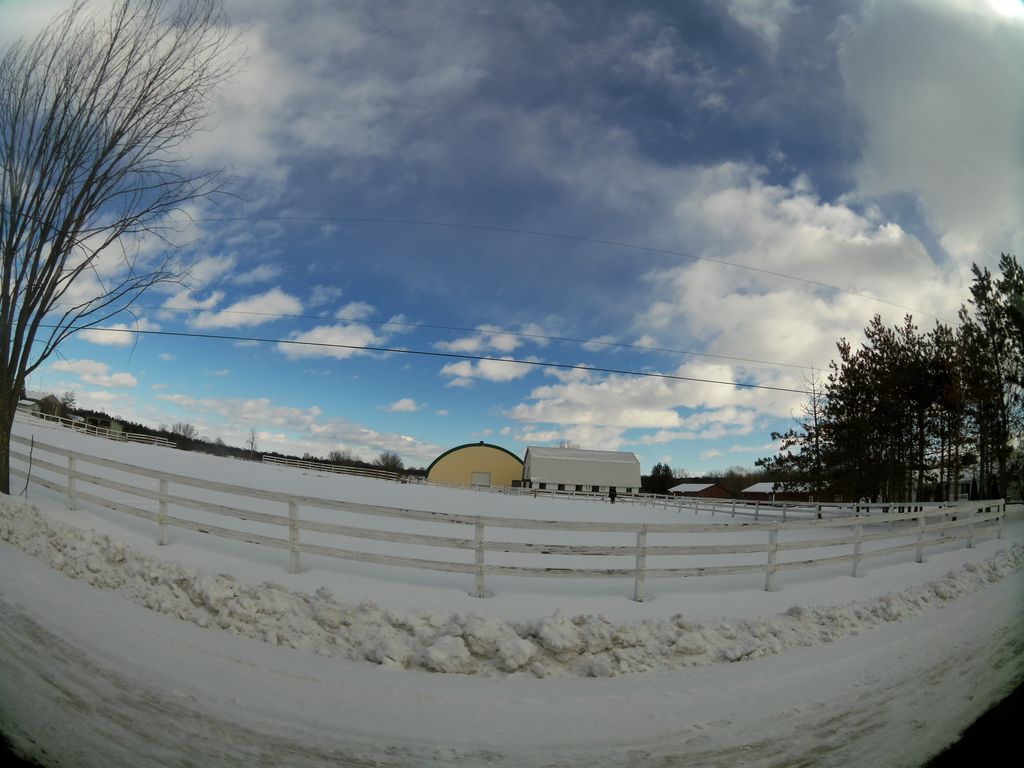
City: ottawa-gatineau